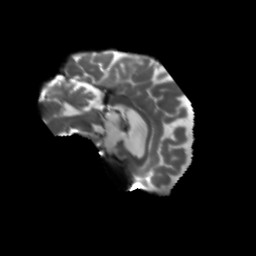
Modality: T2w
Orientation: sagittal
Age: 64
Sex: female
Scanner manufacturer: siemens
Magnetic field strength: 3 T
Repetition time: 5.25 s
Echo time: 0.08 s